Field crop: maize
Growth stage: 2
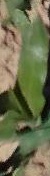
Species: maize